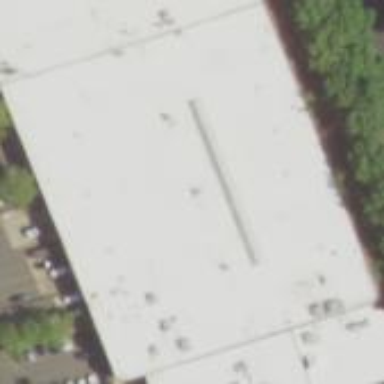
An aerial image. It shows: Commercial building.